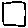
Label: square